Interaction volume radius: 10 \u00c5
Interaction volume height: 10 \u00c5
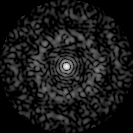
Disorder parameter: 0.8679